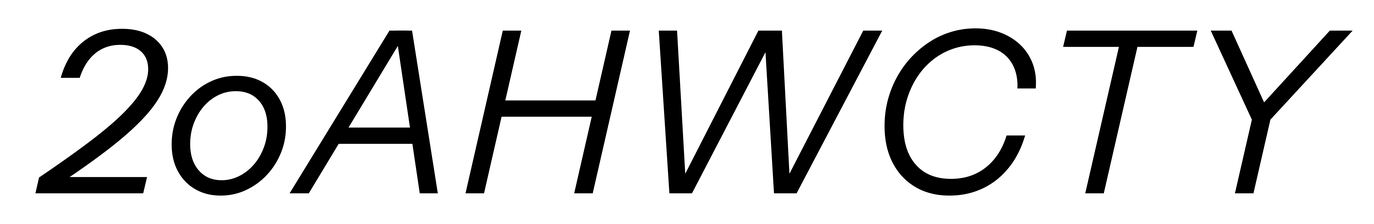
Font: InstrumentSans-Italic_Italic